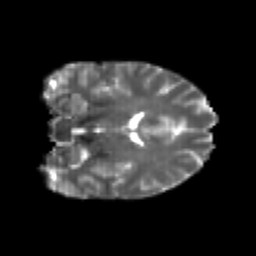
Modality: T2w
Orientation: coronal
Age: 22
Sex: female
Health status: healthy
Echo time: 0.074 s